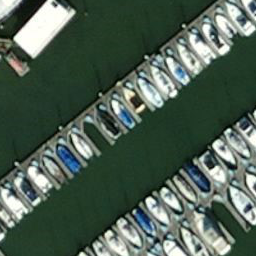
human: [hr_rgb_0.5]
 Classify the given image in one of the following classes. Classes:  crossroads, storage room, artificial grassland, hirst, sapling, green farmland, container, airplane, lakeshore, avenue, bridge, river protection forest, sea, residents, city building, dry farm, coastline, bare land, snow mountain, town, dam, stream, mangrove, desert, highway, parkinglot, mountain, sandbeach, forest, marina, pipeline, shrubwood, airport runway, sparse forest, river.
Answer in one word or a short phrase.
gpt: marina